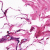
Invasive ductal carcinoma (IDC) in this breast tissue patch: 0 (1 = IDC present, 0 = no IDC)